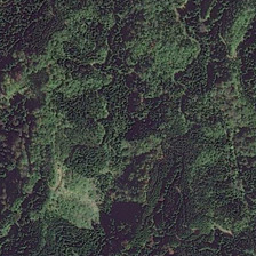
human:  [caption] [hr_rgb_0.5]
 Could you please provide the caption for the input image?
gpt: There's a lot of different colors of green, dense forest.

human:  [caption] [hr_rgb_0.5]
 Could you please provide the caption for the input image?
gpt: the forest has two kinds of peak green and dark green .

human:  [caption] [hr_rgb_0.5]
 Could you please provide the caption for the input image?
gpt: There's a big green color, thick forests.

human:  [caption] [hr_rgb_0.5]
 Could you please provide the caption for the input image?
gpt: There are very different green, dense forests.

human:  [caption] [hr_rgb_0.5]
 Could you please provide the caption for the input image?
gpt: There is a large green forest of different colors.